Question: I want to have a button which allows the user to pick a global hotkey. I stumbled upon stackoverflow and found some ways to register a hotkey, but none which allows me to let the user pick one. Is there maybe a library for it? Or how you guys handle this?
It should look like this:

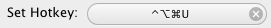
Answer: If you would like to use an already existing framework, <URL> is a good one that is used often. It's pretty easy to use, and might suit your needs. You can also do this manually, as alfred has mentioned, but it's quite a bit more work this way.